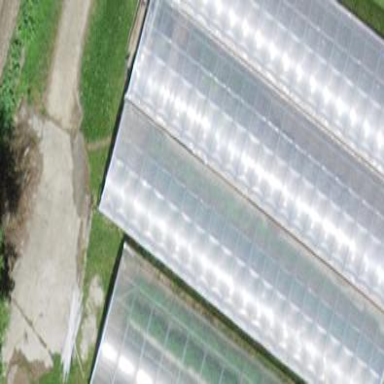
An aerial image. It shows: Greenhouse.